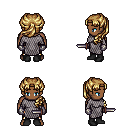
a pixel art fantasy rpg character, male body template, human, dark skin, chain mail, gold greaves, blonde princess hairstyle, metal gloves, black shoes, dagger, four views (front, back, left, right), 2x2 character sprite sheet, small pixel art, hard edges, no anti-aliasing